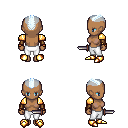
a pixel art fantasy rpg character, female body template, human, dark skin, gold arm armor, white pants, white cyan short mohawk hairstyle, leather bracers, gold boots, dagger, four views (front, back, left, right), 2x2 character sprite sheet, small pixel art, hard edges, no anti-aliasing